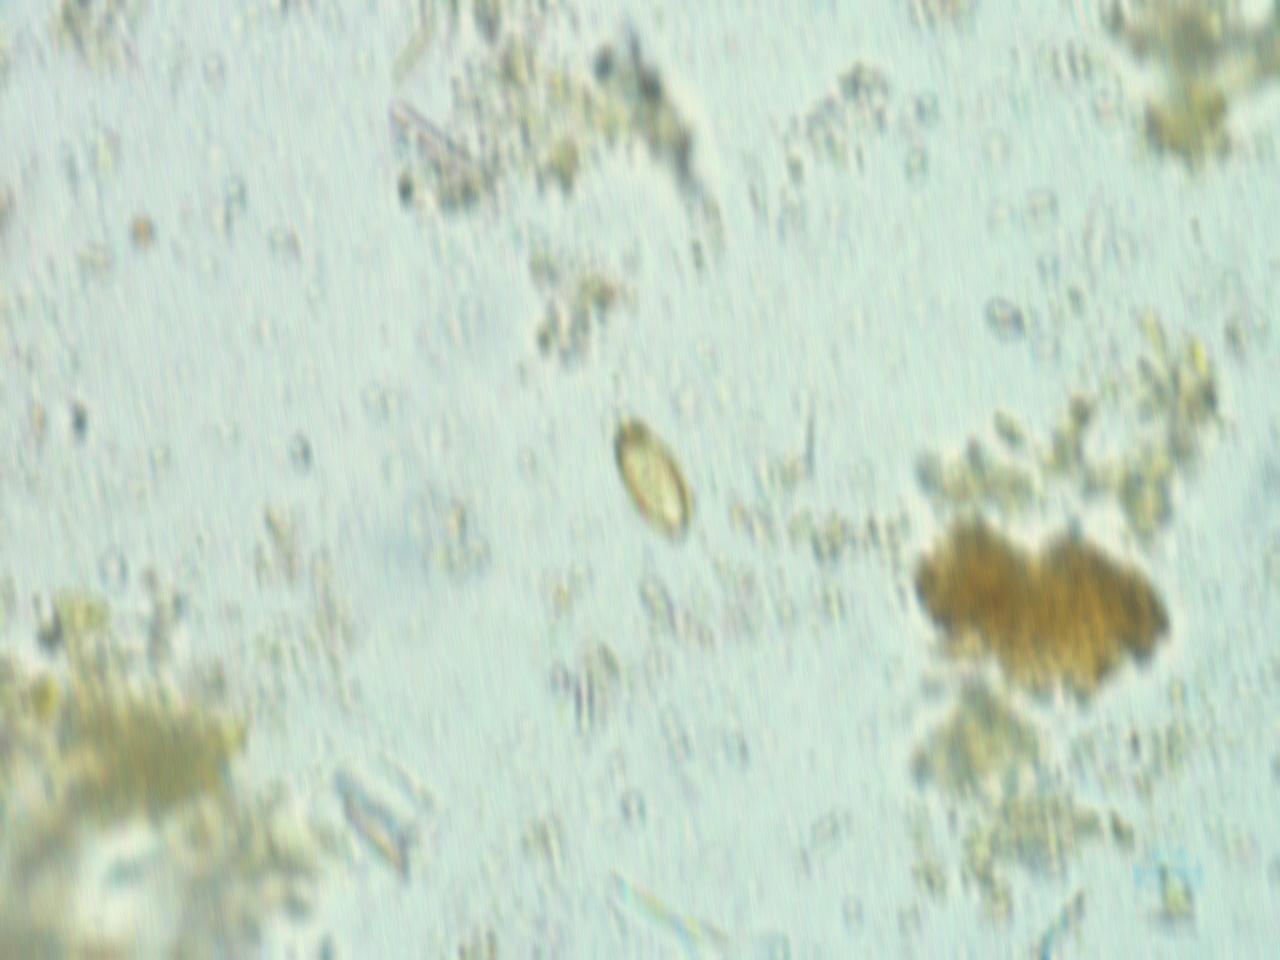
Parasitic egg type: Opisthorchis viverrine